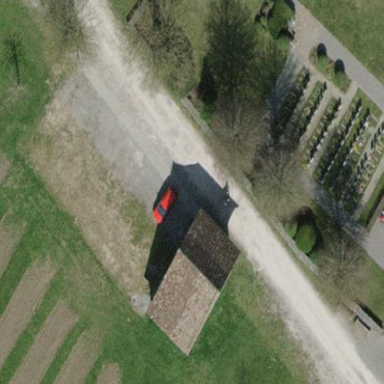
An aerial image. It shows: Gabled shed with the roof oriented across.